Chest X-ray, AP view. Patient: 71 years old, sex M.
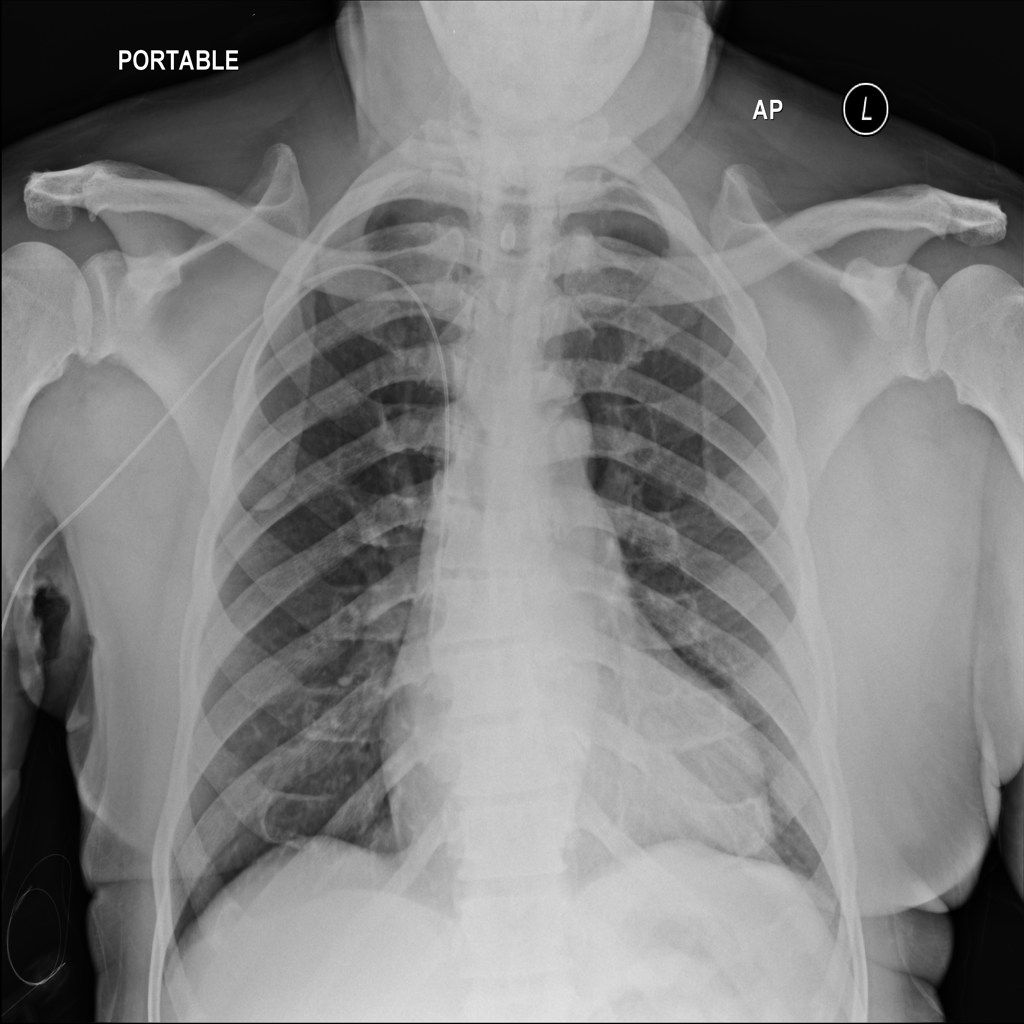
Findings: No Finding